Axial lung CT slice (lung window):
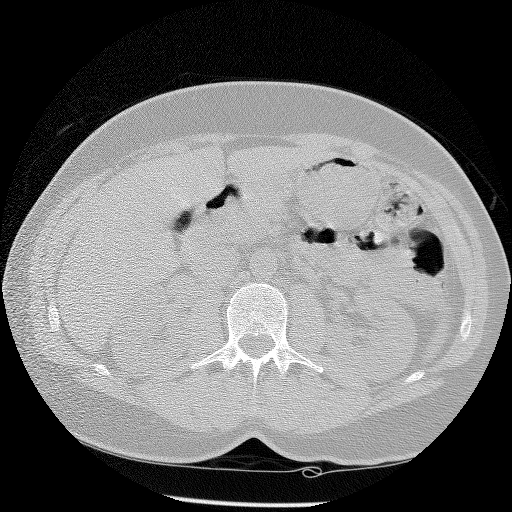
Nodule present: no